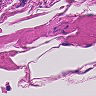
Metastatic tissue present: no